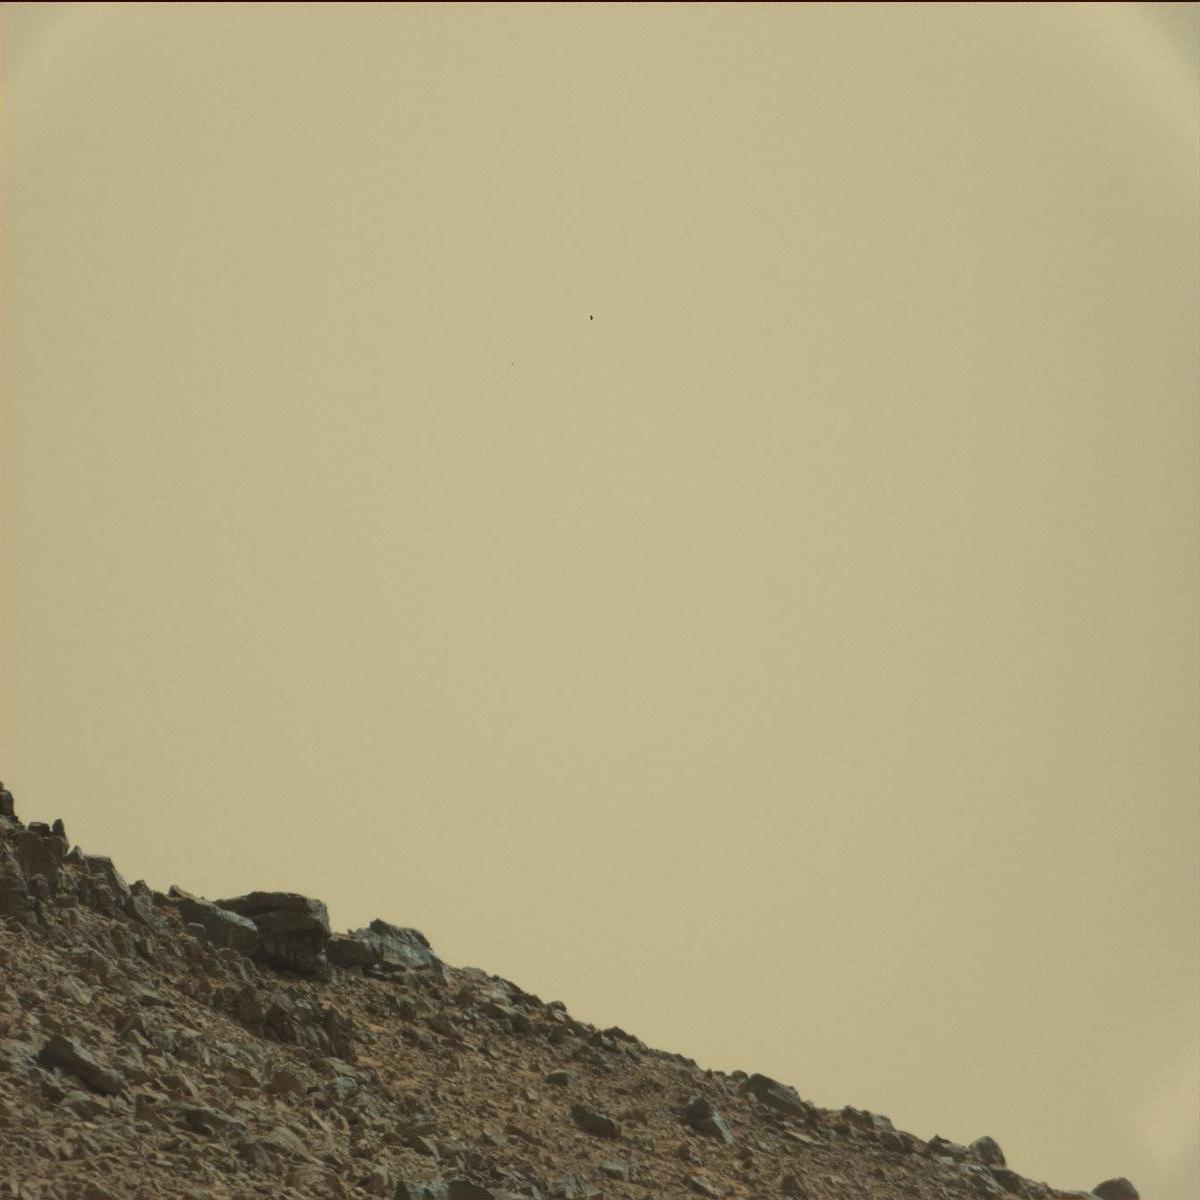
Terrain classes present: Bedrock, Sand / Soil, Sky